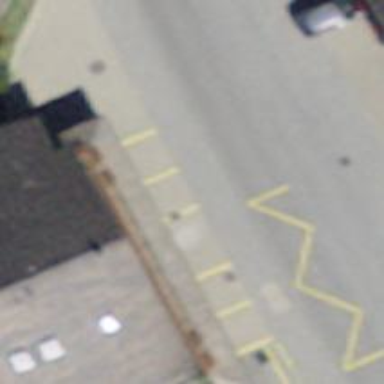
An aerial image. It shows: Bus stop with shelter. It is platform for public transport.